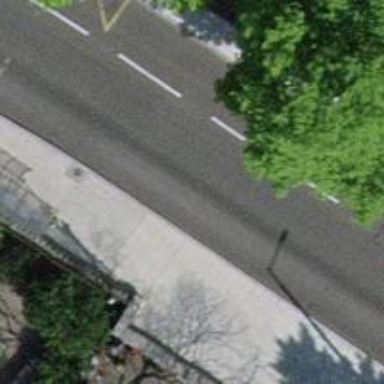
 bus lane on the left and bus-bicycle shared lane on the left."